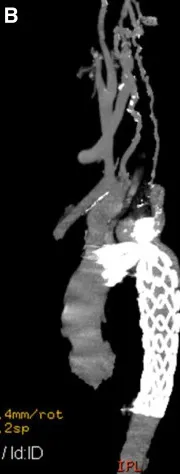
CTA demonstrated aortic arch aneurysm sac with thrombosis and a small endoleak, and patent carotid to carotid bypass in one week follow-up (A, B).
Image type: radiology (ct)